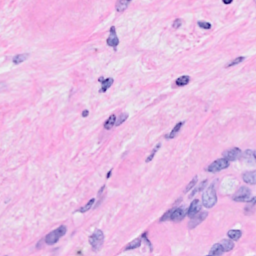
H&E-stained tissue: Breast